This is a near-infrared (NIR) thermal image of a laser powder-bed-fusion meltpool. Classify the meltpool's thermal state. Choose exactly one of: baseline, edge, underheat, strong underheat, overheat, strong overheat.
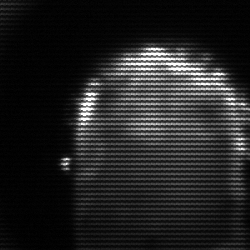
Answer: baseline